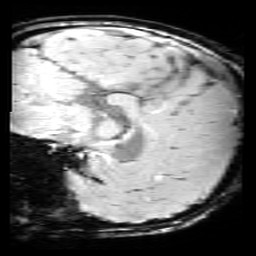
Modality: SWI
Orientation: sagittal
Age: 12
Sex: female
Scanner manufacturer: siemens
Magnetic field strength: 3 T
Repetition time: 0.027 s
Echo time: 0.02 s